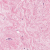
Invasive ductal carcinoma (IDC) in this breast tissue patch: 0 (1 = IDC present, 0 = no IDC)